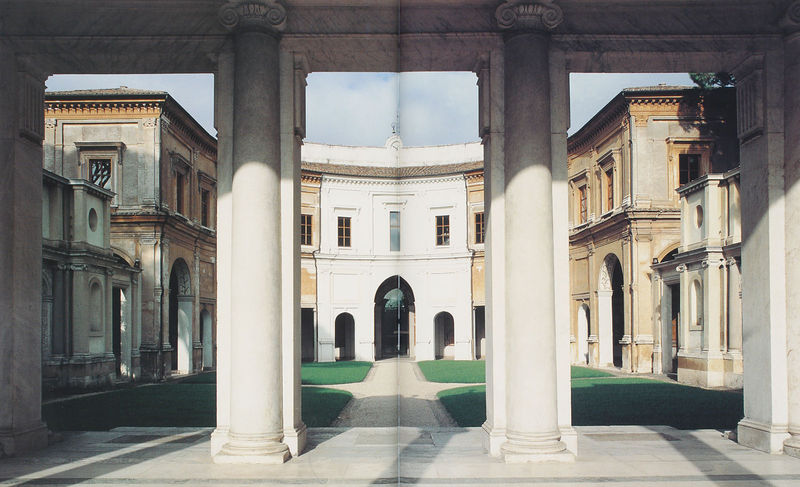
Titel: Villa Giulia
Künstler: Giacomo Barozzi da Vignola
Standort: Rom, Villa Giulia (EU - I - Latium)
Schlagwörter: himmel, schatten, weiß, grün, fenster, licht, marmor, säulen, tür, blick, gebäude, rasen, schloss, weg, architektur, sockel, stein, realismus, innen, renaissance, bogen, italien, perspektive, hof, pilaster, durchgang, grass, tor, innenhof, durchblick, kreuz, portal, villa, geometrie, palladiomotiv, architekturfotografie, sokel, gartenwege